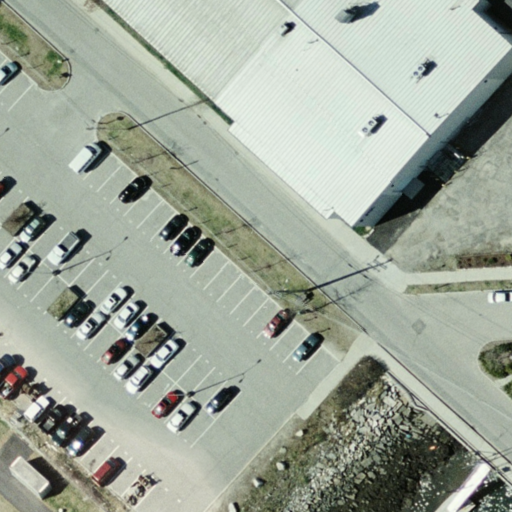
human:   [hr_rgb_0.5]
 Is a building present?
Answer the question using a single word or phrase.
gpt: yes

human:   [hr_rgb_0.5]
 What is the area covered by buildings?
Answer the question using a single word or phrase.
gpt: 2179m2

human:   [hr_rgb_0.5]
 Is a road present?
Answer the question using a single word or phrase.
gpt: yes

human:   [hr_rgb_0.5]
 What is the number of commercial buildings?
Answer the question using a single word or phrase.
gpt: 0

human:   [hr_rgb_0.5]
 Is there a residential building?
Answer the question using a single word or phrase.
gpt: yes

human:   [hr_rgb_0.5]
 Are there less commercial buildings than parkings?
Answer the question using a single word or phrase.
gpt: yes

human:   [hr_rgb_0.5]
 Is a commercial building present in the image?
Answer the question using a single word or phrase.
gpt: no

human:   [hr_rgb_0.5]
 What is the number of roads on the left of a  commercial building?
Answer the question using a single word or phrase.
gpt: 0

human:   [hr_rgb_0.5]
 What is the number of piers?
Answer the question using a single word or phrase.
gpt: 1

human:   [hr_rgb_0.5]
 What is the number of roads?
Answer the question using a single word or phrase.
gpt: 4

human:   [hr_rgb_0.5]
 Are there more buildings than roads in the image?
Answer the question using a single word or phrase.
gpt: no

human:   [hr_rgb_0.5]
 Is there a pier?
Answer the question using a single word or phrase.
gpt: yes

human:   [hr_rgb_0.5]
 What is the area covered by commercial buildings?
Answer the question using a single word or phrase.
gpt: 0m2

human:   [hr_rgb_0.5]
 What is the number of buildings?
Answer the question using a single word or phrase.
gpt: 1

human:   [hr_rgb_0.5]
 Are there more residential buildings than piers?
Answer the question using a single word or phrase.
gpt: no

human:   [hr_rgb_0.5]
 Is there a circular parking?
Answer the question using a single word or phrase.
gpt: no

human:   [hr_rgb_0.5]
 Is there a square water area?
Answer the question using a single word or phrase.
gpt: no

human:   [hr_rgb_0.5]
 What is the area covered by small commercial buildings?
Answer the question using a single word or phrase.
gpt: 0m2

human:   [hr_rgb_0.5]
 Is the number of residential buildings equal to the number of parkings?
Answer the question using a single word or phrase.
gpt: yes

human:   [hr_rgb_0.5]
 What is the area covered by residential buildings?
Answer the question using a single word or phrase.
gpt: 2179m2

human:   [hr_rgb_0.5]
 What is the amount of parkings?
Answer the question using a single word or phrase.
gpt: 1

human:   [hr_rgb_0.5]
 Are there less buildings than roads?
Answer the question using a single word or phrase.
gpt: yes

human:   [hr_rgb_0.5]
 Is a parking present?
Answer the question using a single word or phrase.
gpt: yes

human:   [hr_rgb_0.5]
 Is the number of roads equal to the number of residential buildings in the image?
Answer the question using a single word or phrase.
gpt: no

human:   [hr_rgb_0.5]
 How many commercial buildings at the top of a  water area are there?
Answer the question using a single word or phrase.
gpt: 0

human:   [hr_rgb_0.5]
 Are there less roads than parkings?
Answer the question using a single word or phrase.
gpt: no

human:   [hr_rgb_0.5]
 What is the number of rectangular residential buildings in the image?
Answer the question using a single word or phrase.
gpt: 0

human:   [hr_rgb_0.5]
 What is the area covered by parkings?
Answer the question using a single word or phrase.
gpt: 3791m2

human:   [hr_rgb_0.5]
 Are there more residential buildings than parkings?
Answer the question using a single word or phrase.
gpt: no

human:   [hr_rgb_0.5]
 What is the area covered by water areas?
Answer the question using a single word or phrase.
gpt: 0m2

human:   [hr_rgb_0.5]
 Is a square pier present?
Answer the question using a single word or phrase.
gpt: no

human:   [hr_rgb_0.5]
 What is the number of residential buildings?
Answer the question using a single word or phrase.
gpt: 1

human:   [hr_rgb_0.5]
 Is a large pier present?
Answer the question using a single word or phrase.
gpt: no

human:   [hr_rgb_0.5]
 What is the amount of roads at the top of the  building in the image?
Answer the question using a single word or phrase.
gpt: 0

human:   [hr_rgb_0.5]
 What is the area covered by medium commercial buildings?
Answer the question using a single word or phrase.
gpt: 0m2

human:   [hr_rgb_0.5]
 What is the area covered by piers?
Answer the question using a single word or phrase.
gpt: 25m2

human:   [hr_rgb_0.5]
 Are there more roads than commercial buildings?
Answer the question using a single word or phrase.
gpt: yes

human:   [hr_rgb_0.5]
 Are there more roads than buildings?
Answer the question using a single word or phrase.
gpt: yes

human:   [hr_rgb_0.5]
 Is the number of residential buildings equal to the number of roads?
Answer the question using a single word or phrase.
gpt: no

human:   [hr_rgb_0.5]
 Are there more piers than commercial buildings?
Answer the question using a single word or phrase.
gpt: yes

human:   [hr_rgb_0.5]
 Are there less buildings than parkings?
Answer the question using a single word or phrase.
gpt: no

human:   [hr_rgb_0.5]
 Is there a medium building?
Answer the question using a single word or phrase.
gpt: no

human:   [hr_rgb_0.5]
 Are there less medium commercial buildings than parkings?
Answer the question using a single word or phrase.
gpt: yes

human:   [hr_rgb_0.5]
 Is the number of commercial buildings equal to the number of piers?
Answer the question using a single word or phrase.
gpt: no

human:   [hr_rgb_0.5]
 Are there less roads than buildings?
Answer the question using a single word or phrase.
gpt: no

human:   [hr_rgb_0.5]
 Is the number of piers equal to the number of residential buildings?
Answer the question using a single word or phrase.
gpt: yes

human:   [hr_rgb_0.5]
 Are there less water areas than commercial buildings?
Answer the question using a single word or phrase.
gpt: no

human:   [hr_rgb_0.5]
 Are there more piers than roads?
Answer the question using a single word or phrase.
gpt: no

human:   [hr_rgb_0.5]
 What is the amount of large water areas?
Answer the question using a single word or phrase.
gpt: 0

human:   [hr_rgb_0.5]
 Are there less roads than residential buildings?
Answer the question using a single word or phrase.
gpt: no

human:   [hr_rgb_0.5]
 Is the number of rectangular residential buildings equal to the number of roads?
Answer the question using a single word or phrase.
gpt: no

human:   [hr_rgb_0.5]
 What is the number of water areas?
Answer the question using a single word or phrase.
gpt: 0

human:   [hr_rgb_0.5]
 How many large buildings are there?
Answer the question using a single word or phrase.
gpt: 1

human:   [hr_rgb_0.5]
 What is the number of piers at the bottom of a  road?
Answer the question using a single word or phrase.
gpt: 1

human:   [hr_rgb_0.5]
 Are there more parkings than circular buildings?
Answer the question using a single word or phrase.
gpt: yes

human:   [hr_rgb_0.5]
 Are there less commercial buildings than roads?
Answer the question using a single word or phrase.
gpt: yes

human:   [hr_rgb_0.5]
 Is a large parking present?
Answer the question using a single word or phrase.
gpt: yes

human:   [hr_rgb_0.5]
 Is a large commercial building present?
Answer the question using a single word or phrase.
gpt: no

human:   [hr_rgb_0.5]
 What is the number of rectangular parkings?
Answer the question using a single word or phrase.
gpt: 1

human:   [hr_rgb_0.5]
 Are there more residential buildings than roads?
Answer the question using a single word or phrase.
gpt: no

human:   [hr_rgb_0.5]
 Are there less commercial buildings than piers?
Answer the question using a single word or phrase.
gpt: yes

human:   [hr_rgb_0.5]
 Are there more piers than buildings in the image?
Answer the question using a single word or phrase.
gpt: no

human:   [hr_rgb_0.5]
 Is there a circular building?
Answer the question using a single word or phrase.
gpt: no

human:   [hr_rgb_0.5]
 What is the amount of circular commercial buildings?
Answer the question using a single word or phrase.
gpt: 0